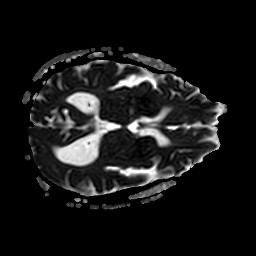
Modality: ADC
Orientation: axial
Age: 77
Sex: female
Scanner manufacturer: philips
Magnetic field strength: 3 T
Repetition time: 4.324 s
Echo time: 0.06054 s